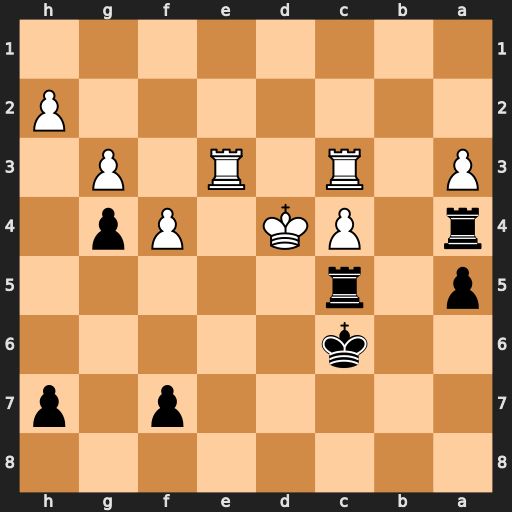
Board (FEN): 8/5p1p/2k5/p1r5/r1PK1Pp1/P1R1R1P1/7P/8
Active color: b
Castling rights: -
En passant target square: -
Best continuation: Rd5+ Ke4 f5#